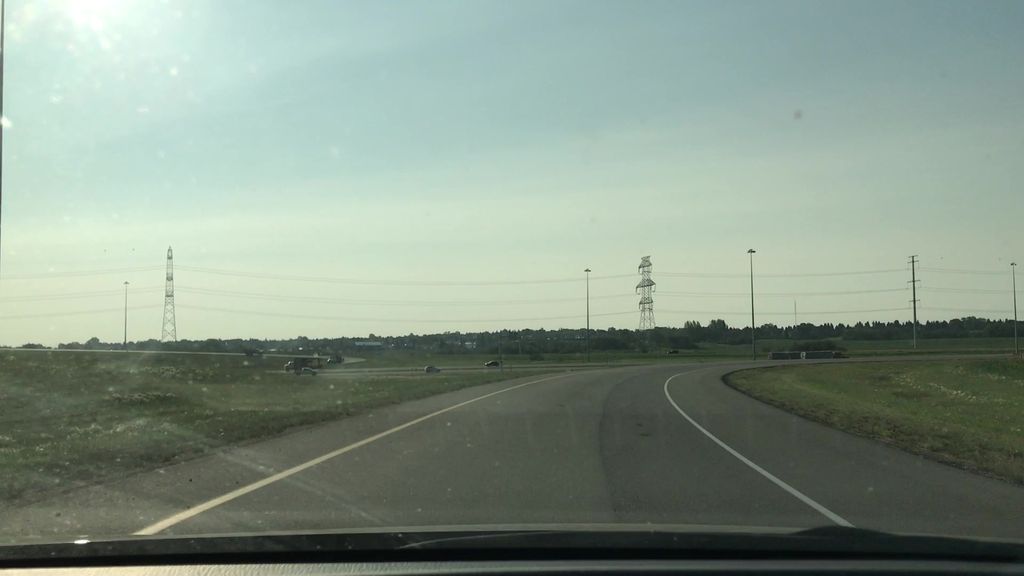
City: edmonton